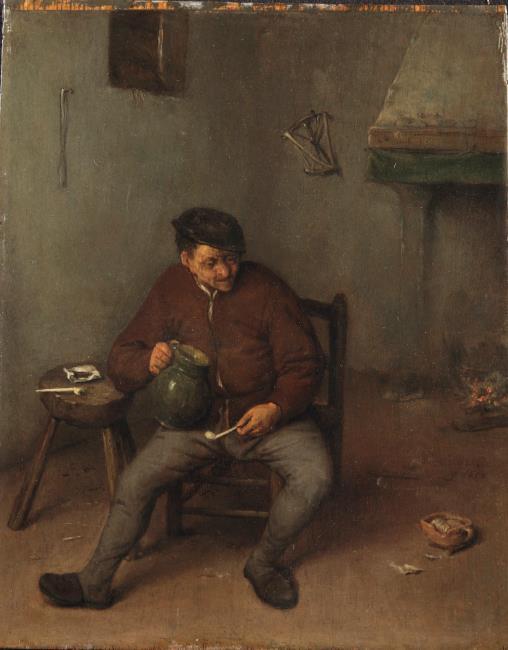
Title: Peasant smoking a pipe in an interior
Artist: Adriaen van Ostade
Earliest date: 1659
Latest date: 1659
Genre: painting
Iconography: Tobacco
Keywords: genre, interior view, one human figure, full-length portrait, sitting, peasant, mantelpiece, fireplace, smoking (activity), pipe, claret jug, tobacco, chair, stool (seat), fire pot